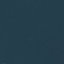
Land use / land cover: SeaLake